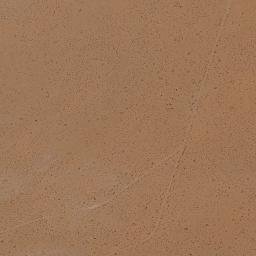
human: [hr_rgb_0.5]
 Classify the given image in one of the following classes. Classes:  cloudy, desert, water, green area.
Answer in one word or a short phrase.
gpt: desert